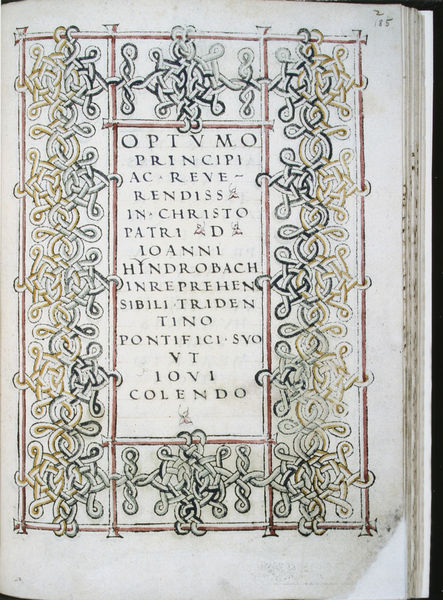
Titel: Historiae Alexandri Magni (pp. 3-175)/Johannes de Lübeck
Künstler: Curtius Rufus
Standort: Trient
Institution: Castello del Buonconsiglio
Schlagwörter: blau, weiß, grün, ocker, sand, braun, grau, schwarz, zeichnung, rot, muster, ornament, band, barock, bibel, johannes, knoten, rahmen, nester, blatt, gotik, renaissance, umrandung, ranken, schrift, papier, abstrakt, linien, rand, kaiser, papst, dekoration, wolle, ornamente, verzierung, stangen, geflecht, buch, kloster, orient, orientalisch, umrahmung, druck, titel, seite, widmung, illustration, text, buchstaben, titelblatt, worte, gebet, namen, ranke, buchdruck, buchseite, buchtitel, deckblatt, einband, titelseite, pergament, rauten, arabisch, seiten, stäbe, zahl, christus, jesus, verschlungen, rotbraun, segnung, sammlung, winden, bänder, emblem, miniatur, islam, frontispitz, handschrift, zweifarbig, schlingen, römisch, mäander, flechtwerk, latein, optimo, lateinisch, einrahmung, frontispiz, archivalie, initial, keltisch, buchmalerei, majuskel, incunabel, wiegendruck, manuskript, kapitalis, humanismus, buchtaben, illumination, scan, seitenzahl, zueignung, maiuskeln, bäander, farbendruck, grossbuchstaben, knoeten, prunkhandschrift, principi, nbibel, verchlungen, buchinsxhrift, schmuckform, optvmo, ac.reve, in.christo, parti ad, hindrobach